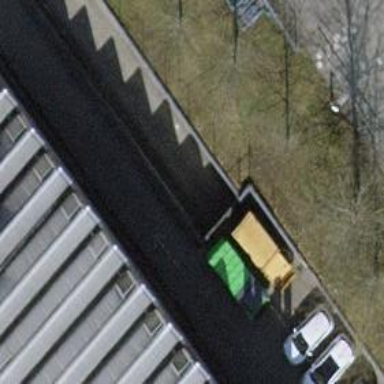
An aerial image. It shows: Parking entrance.